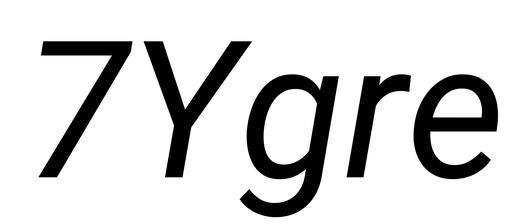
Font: Roboto-Italic_Italic